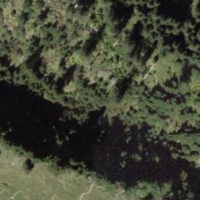
EUNIS habitat code: 23
Species observed at this site:
Gomphocerippus rufus
Pyrrhocorax graculus
Anthus spinoletta